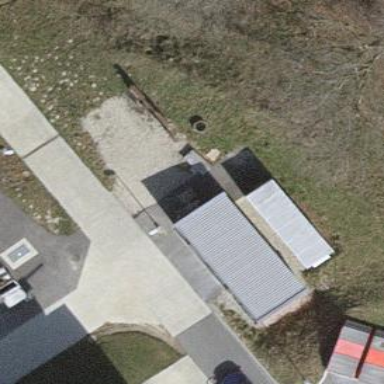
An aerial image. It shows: Group of garages.